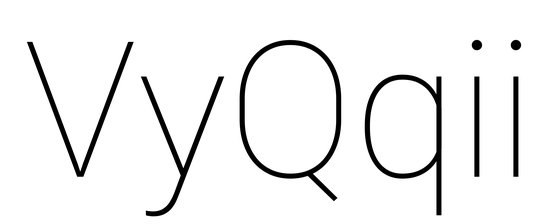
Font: Roboto_Thin